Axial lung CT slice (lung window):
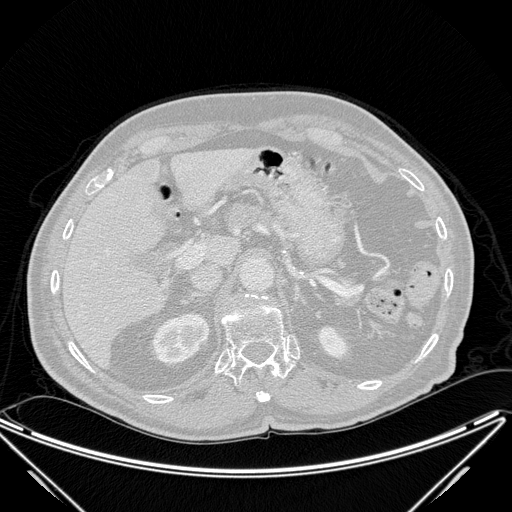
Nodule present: no